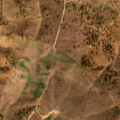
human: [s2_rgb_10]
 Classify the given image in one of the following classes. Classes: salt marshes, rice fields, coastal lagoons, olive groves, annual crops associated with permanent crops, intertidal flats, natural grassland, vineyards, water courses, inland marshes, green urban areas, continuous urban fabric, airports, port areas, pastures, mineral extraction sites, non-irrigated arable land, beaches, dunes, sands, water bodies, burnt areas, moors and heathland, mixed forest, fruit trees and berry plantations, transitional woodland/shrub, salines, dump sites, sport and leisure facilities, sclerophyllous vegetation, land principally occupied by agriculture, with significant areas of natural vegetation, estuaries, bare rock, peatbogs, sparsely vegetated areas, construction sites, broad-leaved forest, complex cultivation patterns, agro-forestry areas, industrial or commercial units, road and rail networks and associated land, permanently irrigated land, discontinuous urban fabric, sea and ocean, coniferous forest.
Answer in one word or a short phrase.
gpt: pastures, agro-forestry areas, transitional woodland/shrub